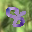
Label: 8